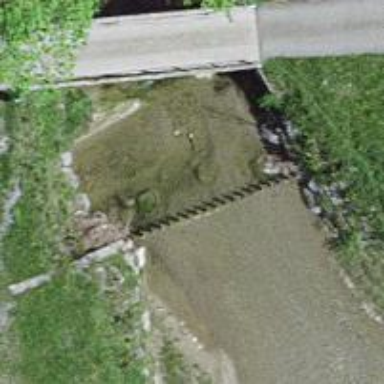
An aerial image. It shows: Weir in waterway.